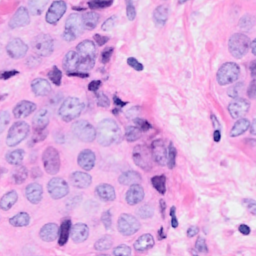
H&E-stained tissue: Breast